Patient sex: M
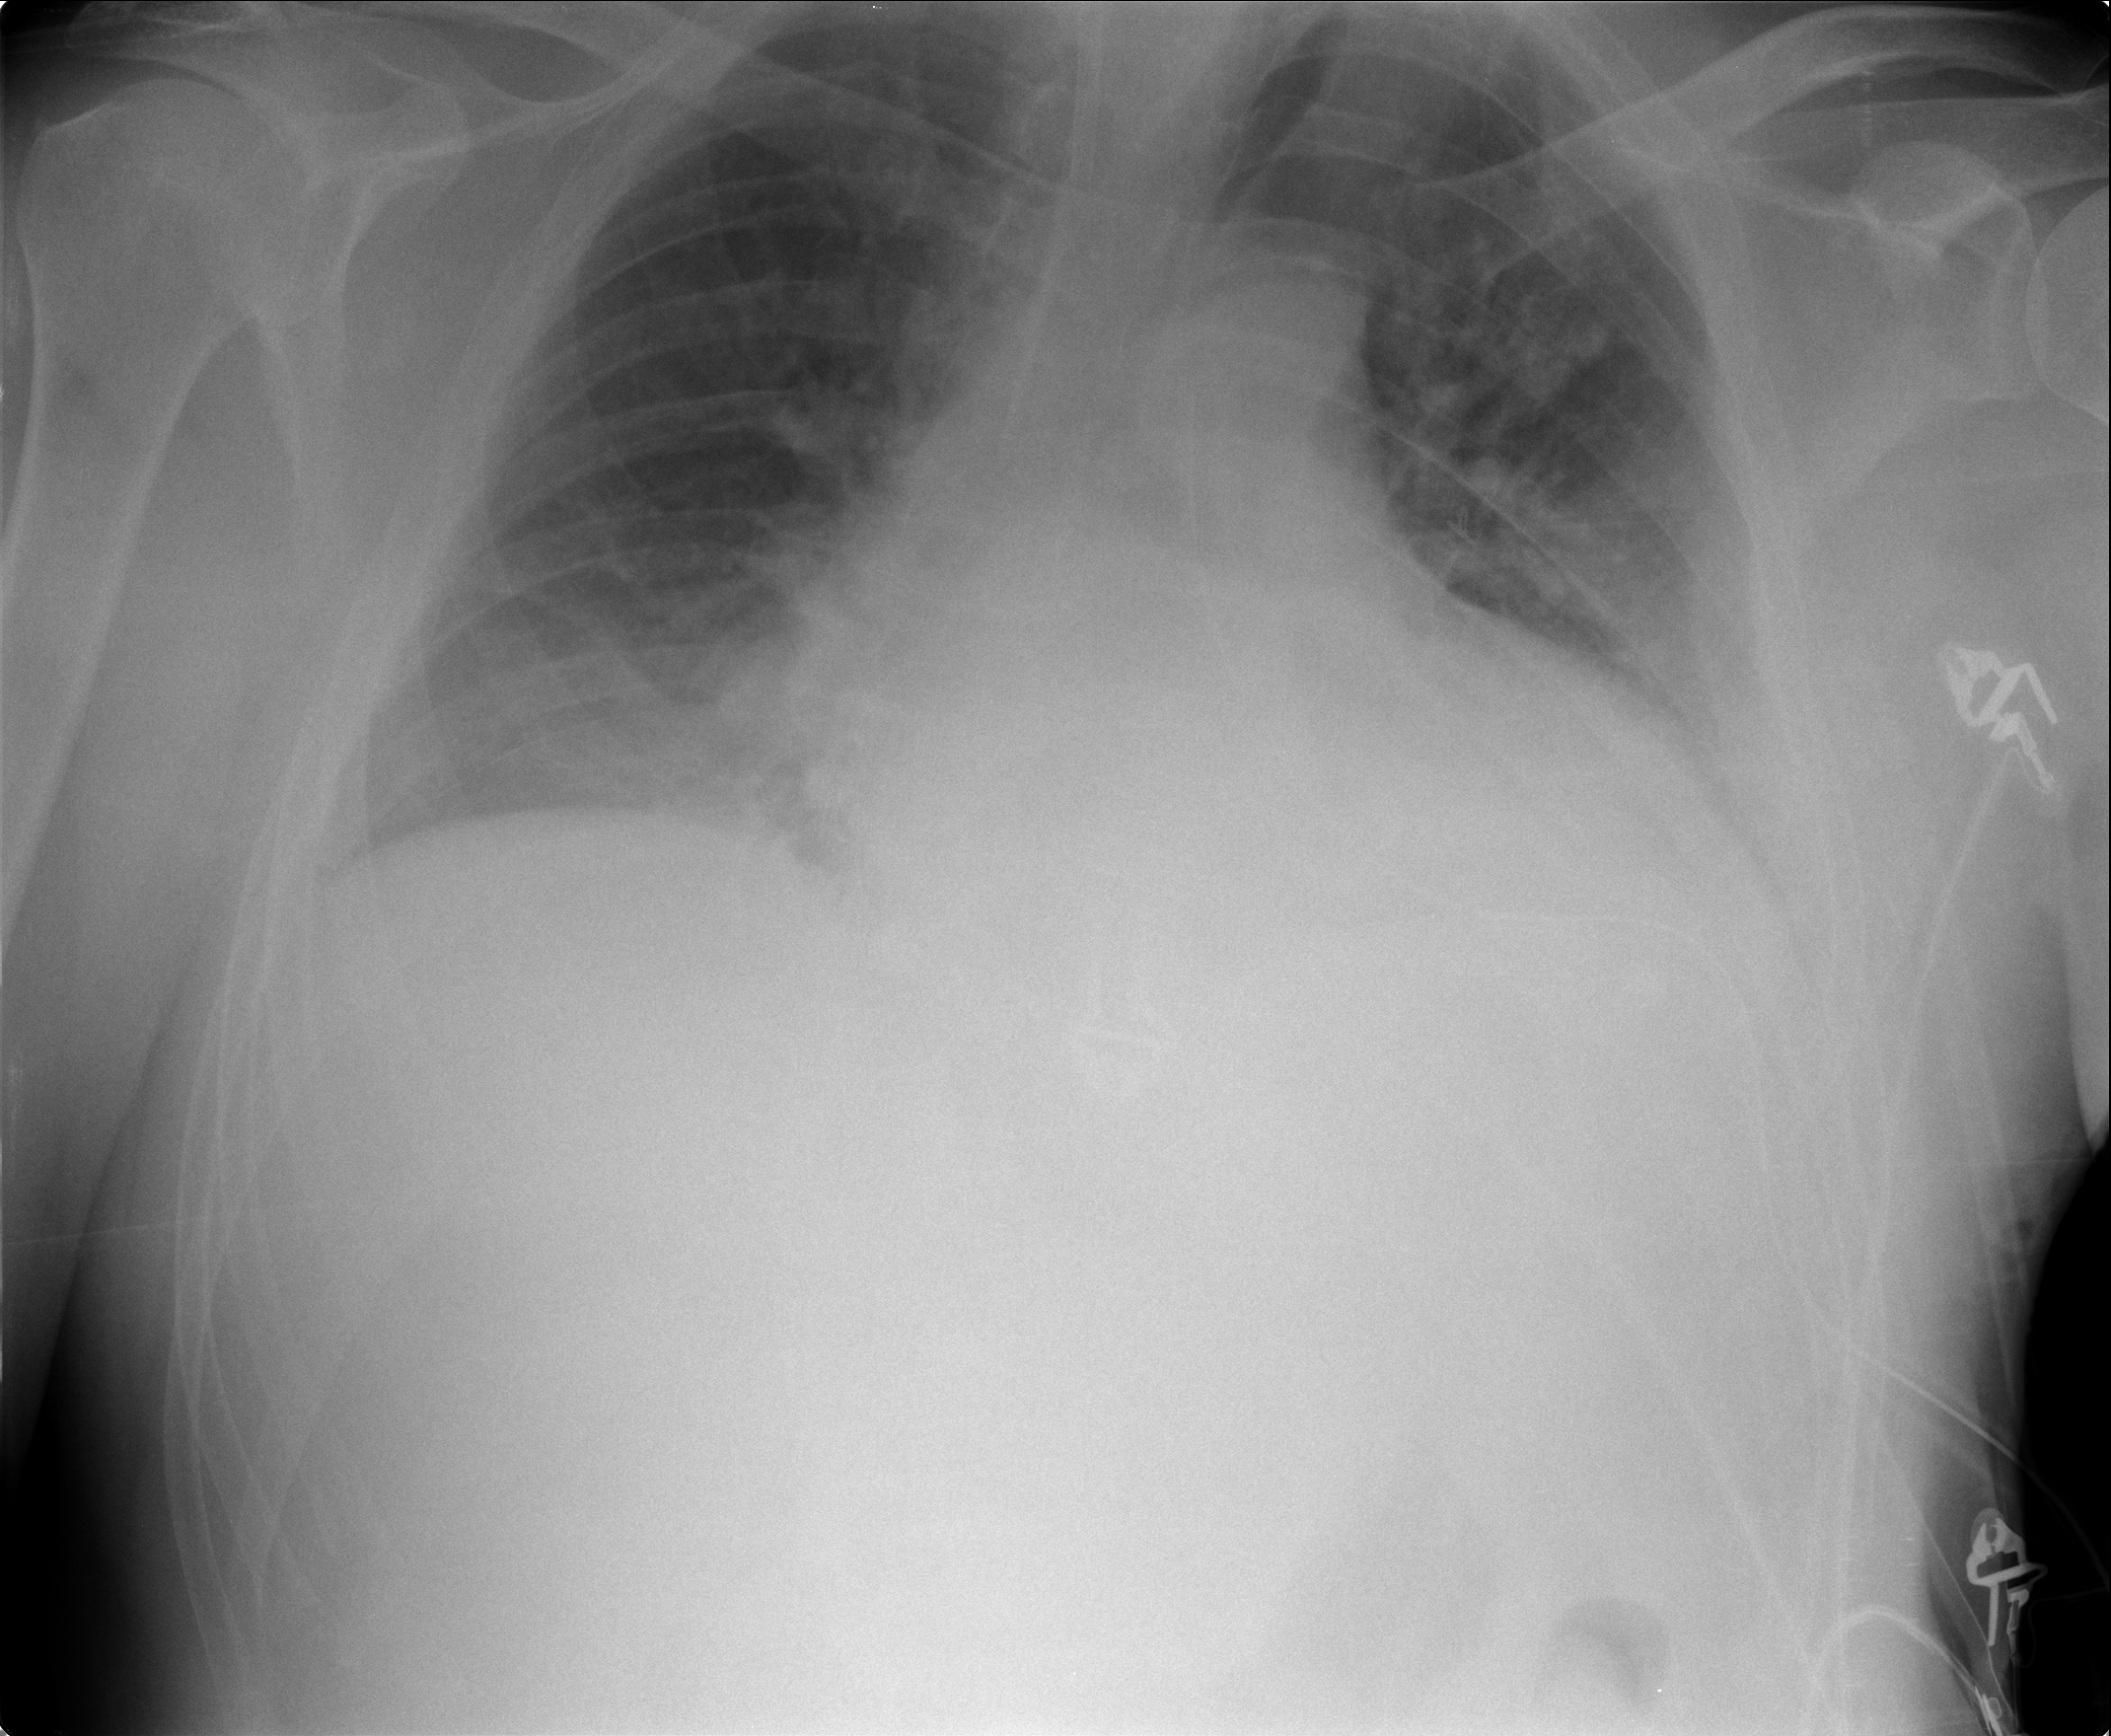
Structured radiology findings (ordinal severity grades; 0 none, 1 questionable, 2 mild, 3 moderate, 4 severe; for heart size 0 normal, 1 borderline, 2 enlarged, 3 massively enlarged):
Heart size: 0
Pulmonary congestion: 0
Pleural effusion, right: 2
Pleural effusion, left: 2
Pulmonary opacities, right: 0
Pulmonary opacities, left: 0
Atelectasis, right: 0
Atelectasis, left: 0